Question: Is there a 64-bit Oracle ODBC driver that supports TNS-less connection (or EZ-Connect) convention? I used to use "Microsoft ODBC for Oracle" which allowed a TNS-less connection string, but that has been depreciated for a long time and there is no 64-bit version (i.e. it won't work for 64-bit Office/Excel).
I've had the experience that user's in my organization sometimes have a missing or invalid tnsnames.ora file. I want to use a DSN-less connection-string in that does require tnsnames.ora that can be successfully executed on any computer with the proper Oracle drivers installed. This is an example of my old DSN-less, TNS-less connection string that used the depreciated "Microsoft ODBC for Oracle" driver (still works for users on 32-bit office):
'''
DRIVER={Microsoft ODBC for Oracle}; UID=myun; PWD=mypass;
SERVER=(DESCRIPTION=(ADDRESS=(PROTOCOL=TCP)
(HOST=myhostname)(PORT=1521))(CONNECT_DATA=(SID=mysid)));
'''
---
I have been trying to connect with ODBC drivers from Oracle but no matter how I try (including EZ_Connect) I can not get it to work without it needing tnsnames.ora, I constantly get this pop-up asking me to specify a service name anyway:

I have tried using EZ-Connect and many other variations of specifying the Oracle server IP/hostname directly like below but have had no luck:
'''
Driver={Oracle in OraClient11g_home1};Server=//OracleIPAddress:1521/MySID;
Uid=myUsername;Pwd=myPassword;
'''
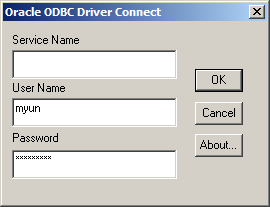
Answer: For the service name you can simply insert the whole TNS-String, e.g. 'SERVER=(DESCRIPTION=(ADDRESS=(PROTOCOL=TCP)(HOST=myhostname)(PORT=1521))(CONNECT_DATA=(SID=mysid)));'
Enclose it by double quotes and remove any carriage-returns and space charaters.